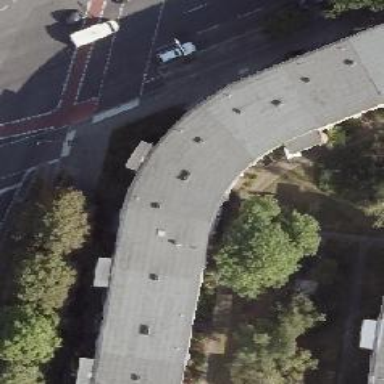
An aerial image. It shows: Apartment building with flat roof.